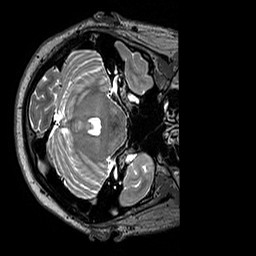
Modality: T2w
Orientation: axial
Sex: male
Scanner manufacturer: siemens
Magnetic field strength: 3 T
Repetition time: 3.2 s
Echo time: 0.409 s